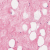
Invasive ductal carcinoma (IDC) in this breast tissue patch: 0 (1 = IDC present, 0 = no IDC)